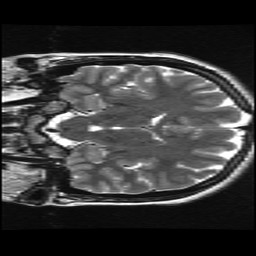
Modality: T2w
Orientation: coronal
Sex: female
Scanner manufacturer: ge
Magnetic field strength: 3 T
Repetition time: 5 s
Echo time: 0.1012 s